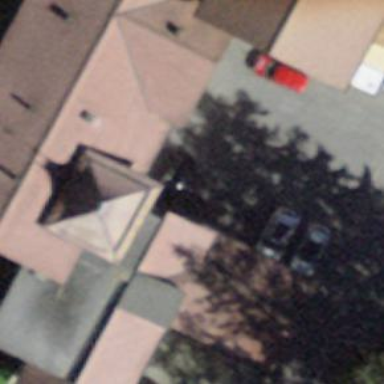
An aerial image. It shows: Building with tiled roof.